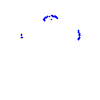
Particle: proton